Question: either Im too stupid or it is not possible. For my plot check the following:

This is good already. However I need the labels on the x-Axis for the first and
last element. This means, according to the plot the labels should go from c1m1 to c1m31. Can I achieve this? Im already substituting the labels with the axis command via "at" and "labels". The values in between the borders are not that important, but the range of the curve needs to be clear.
Thanks
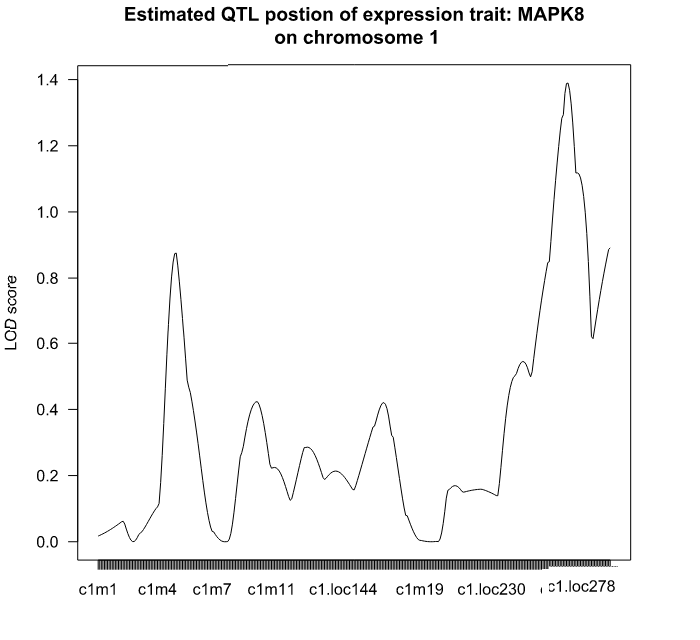
Answer: You will simply need to first plot the graph without x axis and then use the axis command to place labels where you want to
The following example shows how to use first and last element of an array
'''
rainfall <- c(2, 5, 4, 5, 12)
days <- c("Mon","Tue","Wed","Thu","Fri")
plot (rainfall, xaxt="n")
axis(1, at=c(1,length(days)), lab=c(days[1], days[length(days)]))
'''
will produce a plot with x labels only at the first and last data point. The key here is the 'xaxt="n"' in 'plot' command and the 'axis' command on following line.
Pl. go through the tutorial at <URL>